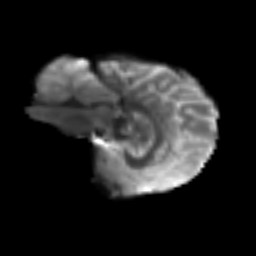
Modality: T2w
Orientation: sagittal
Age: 53
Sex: female
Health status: ill
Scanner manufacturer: siemens
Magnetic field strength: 3 T
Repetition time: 8.7 s
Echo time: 0.11 s